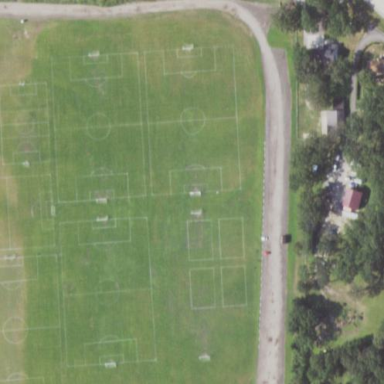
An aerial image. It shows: McQuillan Field Soccer: grass pitch dedicated to soccer.